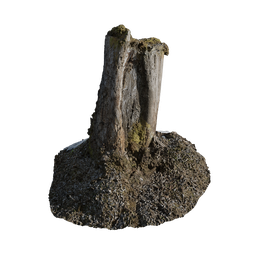
Label: nature